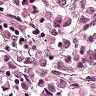
Metastatic tissue present: yes